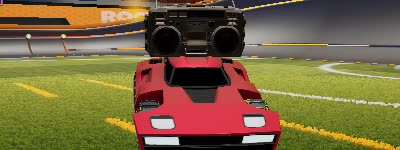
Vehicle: breakout